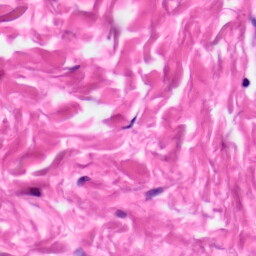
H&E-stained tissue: Skin